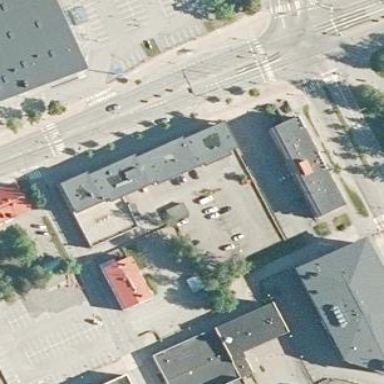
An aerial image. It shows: Commercial building.